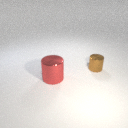
large red metal cylinder in front of small brown metal cylinder